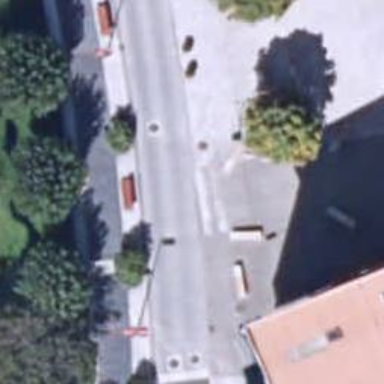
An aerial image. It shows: Marked crossing with traffic calming table.